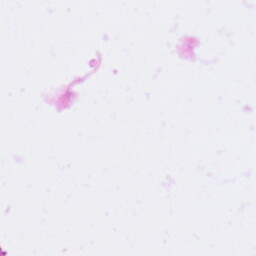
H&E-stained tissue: Pancreatic